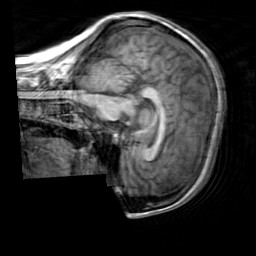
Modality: T1w
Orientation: sagittal
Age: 25
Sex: female
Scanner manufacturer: siemens
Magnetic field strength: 3 T
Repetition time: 2.3 s
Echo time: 0.00303 s